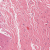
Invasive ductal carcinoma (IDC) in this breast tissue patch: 0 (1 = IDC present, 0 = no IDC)